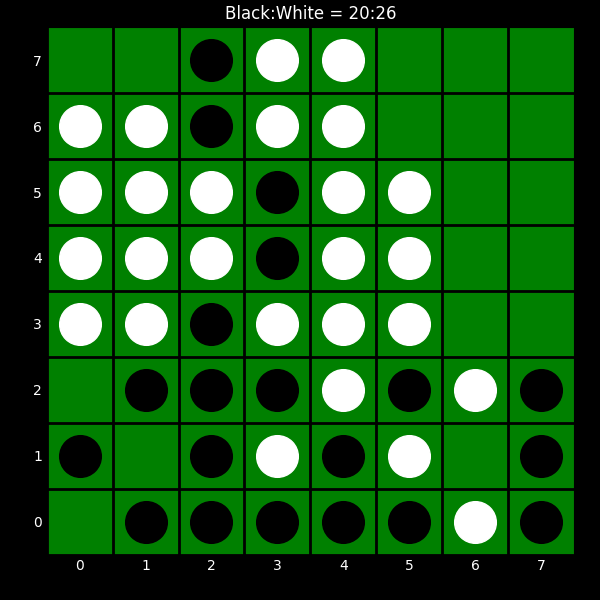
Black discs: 20
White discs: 26